Question: When I plot two graphs after creating a new 'x11()' device and want to set a overall title it is not displayed well. The top part of the title string is behind the window top bar. Is there a way to fix this? I couldn't find anything in '?x11' or in the x11 client preferences that helped.
This script:
'''
x11()
x <- rnorm(1000, 0, 1)
hist(x)
title('Title', outer = TRUE)
'''
Looks like that:

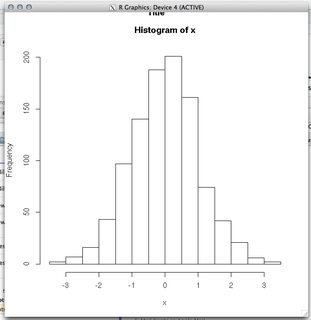
Answer: R does not by default allocate any space to the outer margins; see 'par("oma")'. Try
'''
par(oma=c(0,0,2,0))
'''
(See '?par' and search for "outer" for more information.)